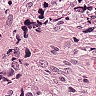
Metastatic tissue present: yes